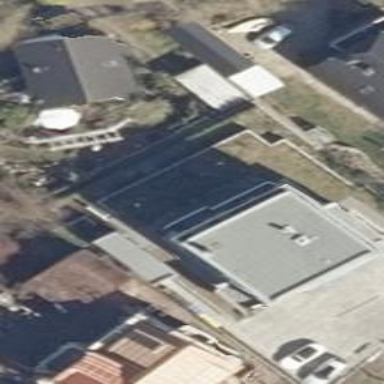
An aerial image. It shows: Building with apartments and flat roof.